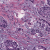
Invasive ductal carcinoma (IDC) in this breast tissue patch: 1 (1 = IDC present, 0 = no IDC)